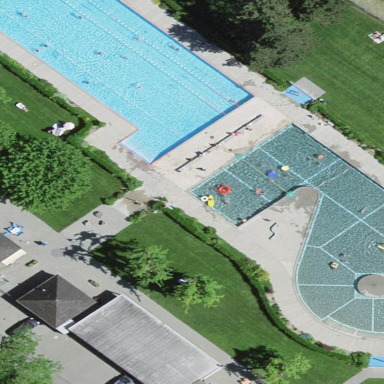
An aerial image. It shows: Swimming pool located in leisure land.